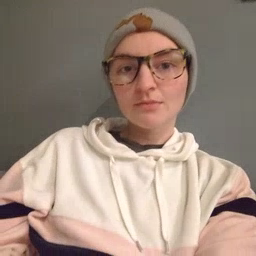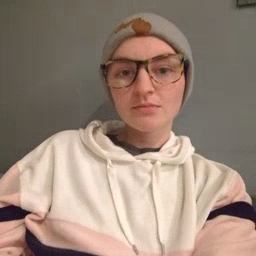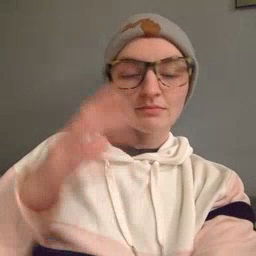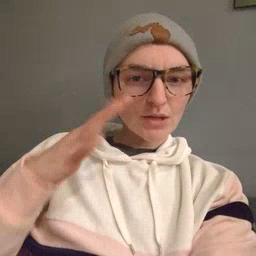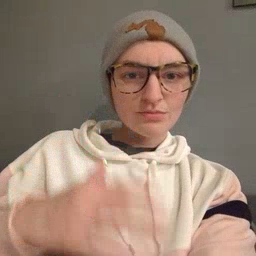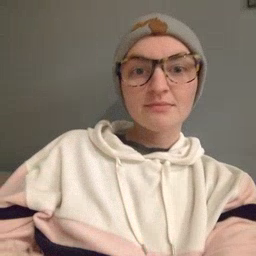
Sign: noisy